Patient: sex M, age 62
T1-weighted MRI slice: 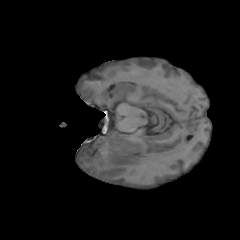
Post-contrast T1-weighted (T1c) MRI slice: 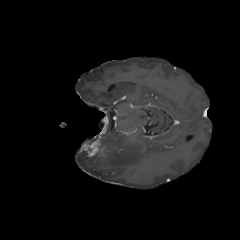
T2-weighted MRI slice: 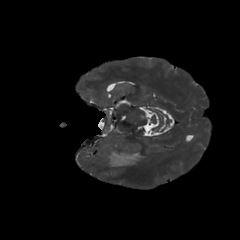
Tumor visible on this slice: yes
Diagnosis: Glioblastoma, IDH-wildtype
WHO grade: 4